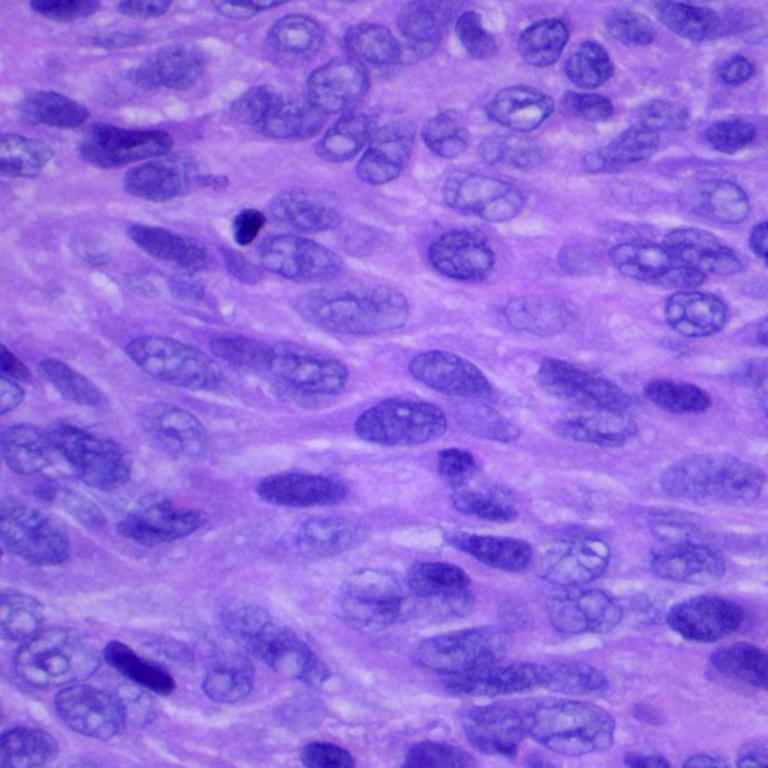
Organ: lung
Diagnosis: squamous carcinomas